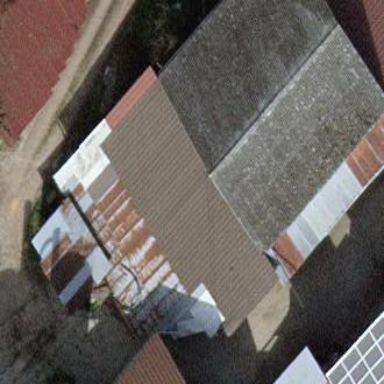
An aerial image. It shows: View of roof of building.